Question:
Kindly help me resolve this problem. Everytime this happens and my button disappears :(
The button is working fine, When I run the app the button even responds but I only see the outlines after running the app. The button color and the text disappeared to be exact.
I am getting this problem everytime I try to create a new button.
'''
<androidx.constraintlayout.widget.ConstraintLayout xmlns:android="http://schemas.android.com/apk/res/android"
xmlns:app="http://schemas.android.com/apk/res-auto"
xmlns:tools="http://schemas.android.com/tools"
android:layout_width="match_parent"
android:layout_height="match_parent"
tools:context=".Login">
<ProgressBar
android:id="@+id/progress"
android:layout_width="wrap_content"
android:layout_height="wrap_content"
android:visibility="gone"
app:layout_constraintEnd_toEndOf="parent"
app:layout_constraintStart_toStartOf="parent"
app:layout_constraintTop_toBottomOf="@+id/textInputLayoutPassword"/>
<Button
android:id="@+id/buttonLogin"
style="@style/Widget.AppCompat.Button.Colored"
android:layout_width="wrap_content"
android:layout_height="wrap_content"
android:layout_marginTop="30sp"
android:text="@string/login"
android:background="@color/colorAccent"
app:layout_constraintEnd_toEndOf="parent"
app:layout_constraintStart_toStartOf="parent"
app:layout_constraintTop_toBottomOf="@+id/progress"
android:visibility="visible"
tools:targetApi="jelly_bean"/>
<TextView
android:id="@+id/signUpText"
android:layout_width="wrap_content"
android:layout_height="wrap_content"
android:layout_marginTop="30sp"
android:fontFamily="@font/poppinsmedium"
android:text="@string/create_a_new_account_sign_up"
app:layout_constraintEnd_toEndOf="parent"
app:layout_constraintStart_toStartOf="parent"
app:layout_constraintTop_toBottomOf="@+id/buttonLogin"
tools:targetApi="jelly_bean" />
</androidx.constraintlayout.widget.ConstraintLayout>
</androidx.constraintlayout.widget.ConstraintLayout>
'''
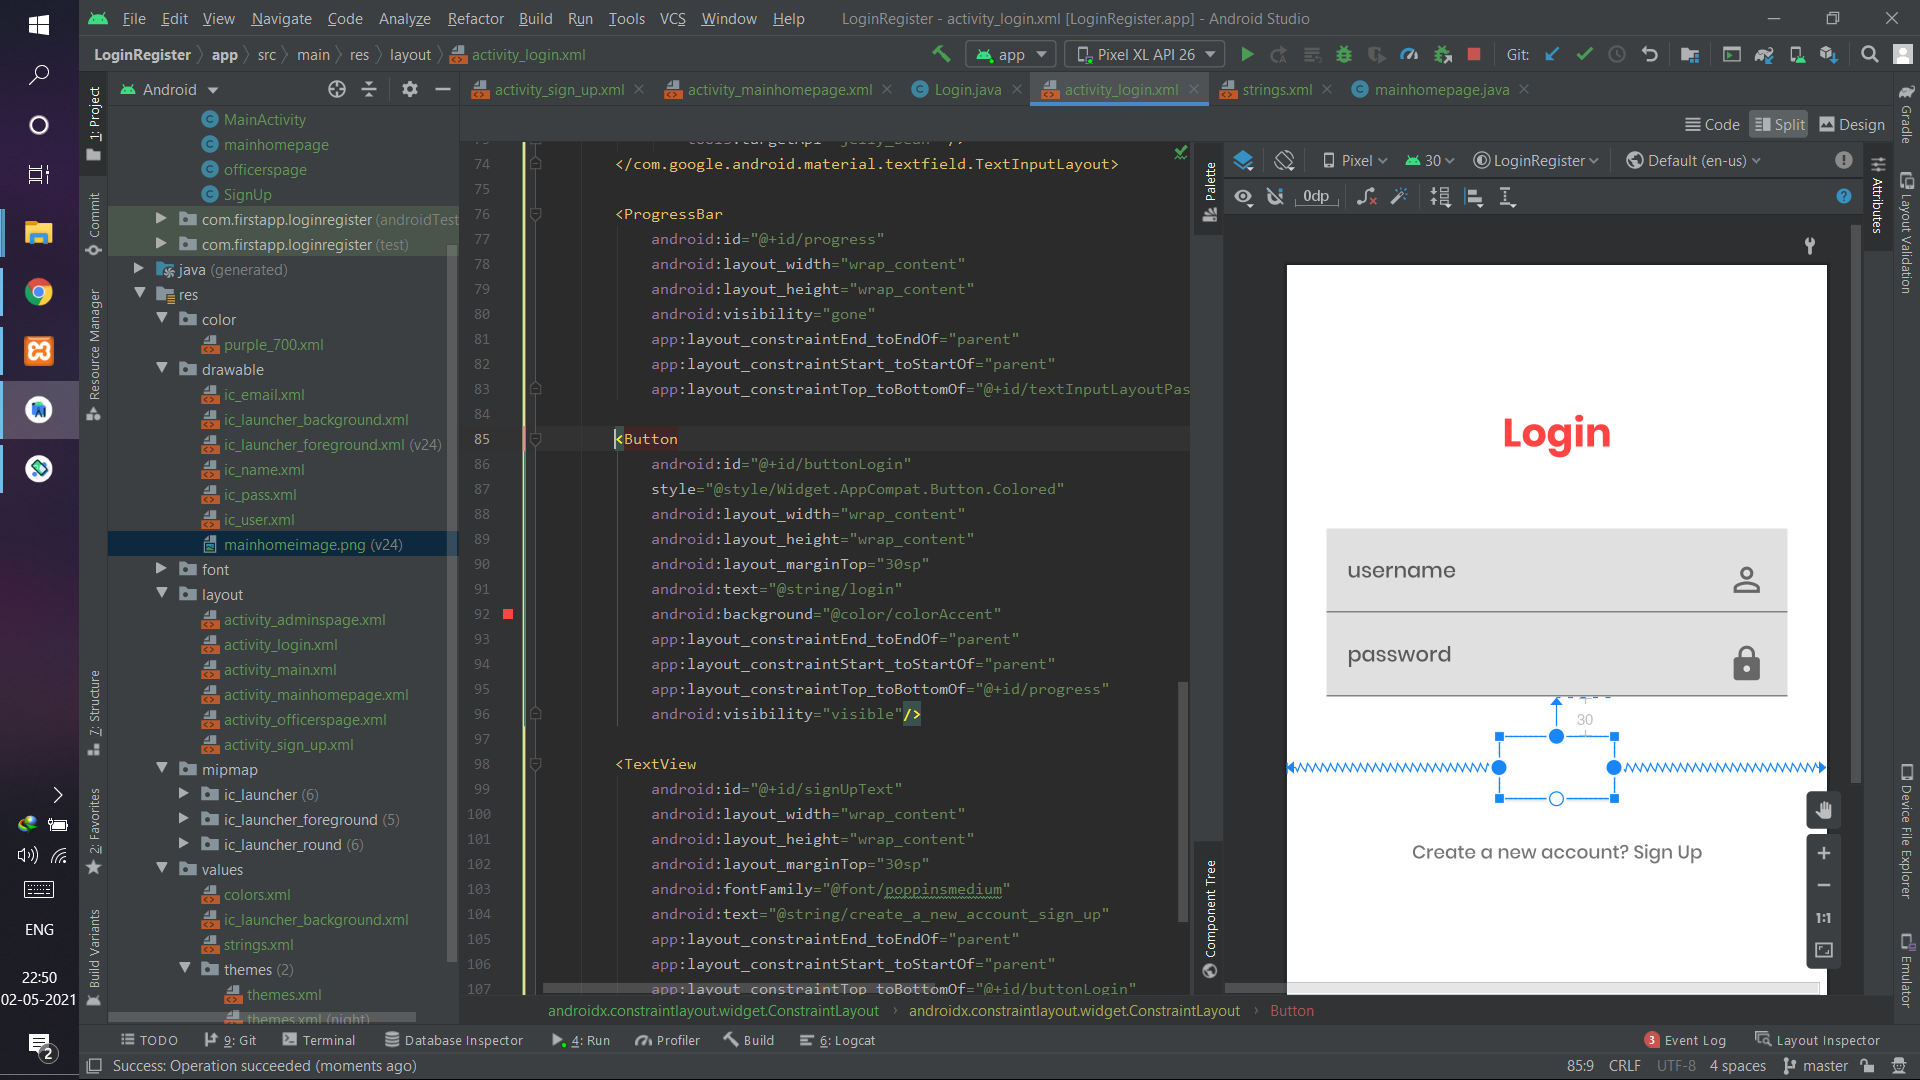
Answer: Thank you for the responses guys , it was happenening because of the theme,
'''
<activity
android:theme="@android:style/Theme.NoTitleBar"
</activity>
'''
Adding this line of code in the AndroidManifest.xml file solved the problem